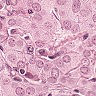
Metastatic tissue present: yes